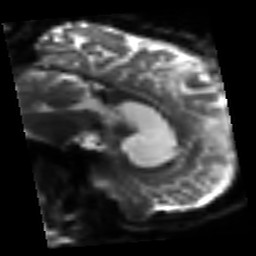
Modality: sbref
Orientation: sagittal
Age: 67
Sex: male
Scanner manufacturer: siemens
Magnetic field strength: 3 T
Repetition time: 3.2 s
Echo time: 0.081 s